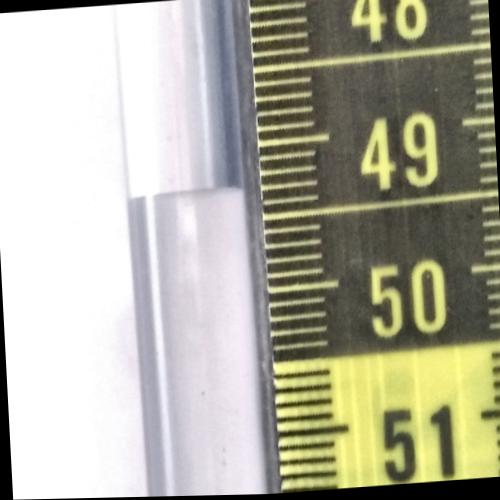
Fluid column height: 49.3 cm